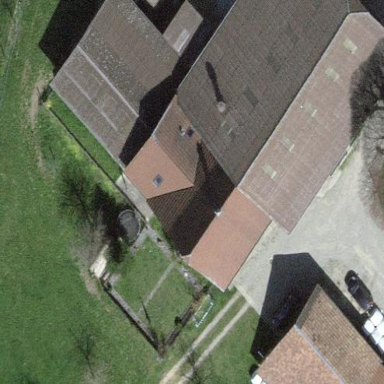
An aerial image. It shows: Farmyard area.